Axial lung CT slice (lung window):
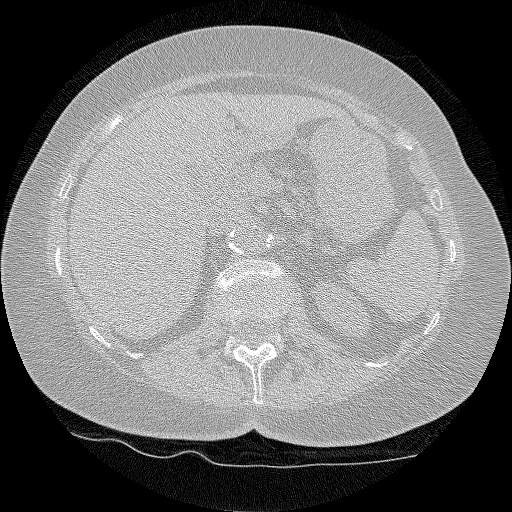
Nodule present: no